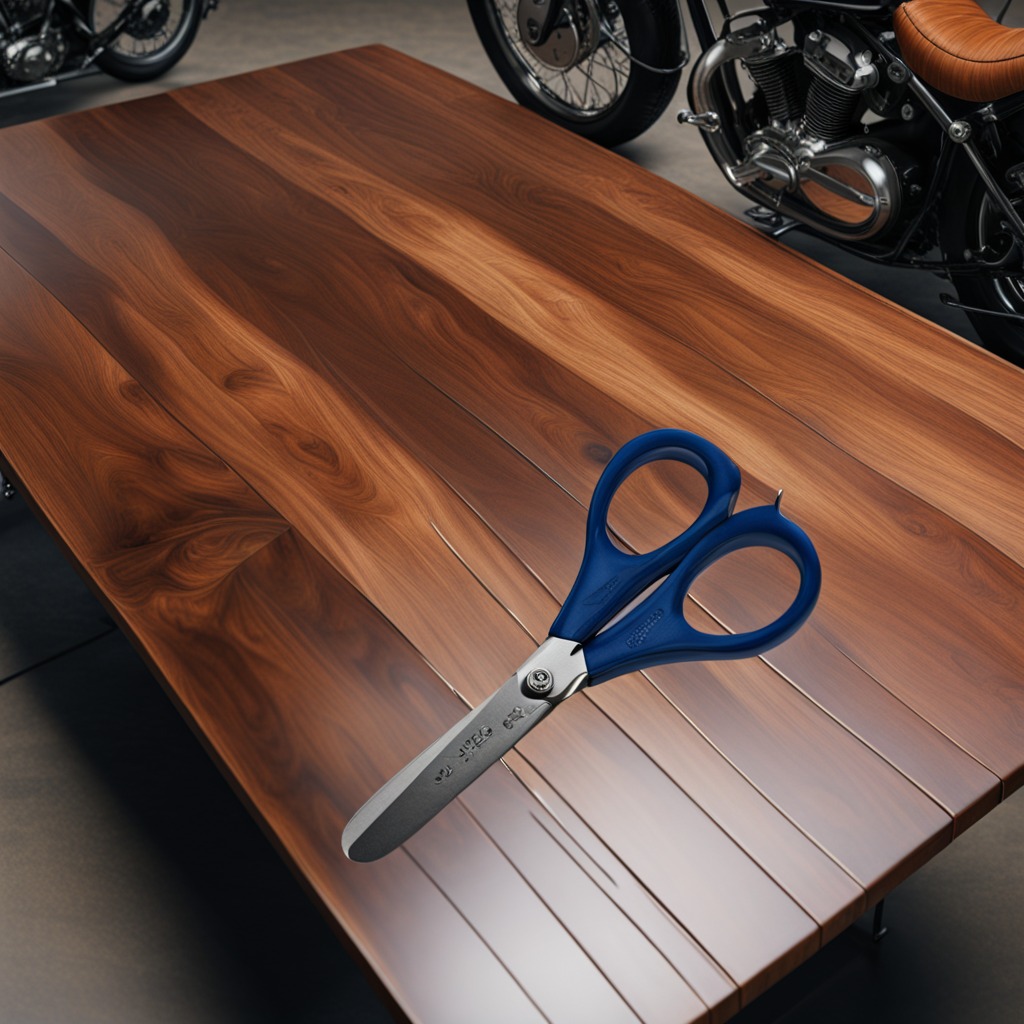
A scissor lying on the oil-spilled wooden table in a vintage motorcycle garage